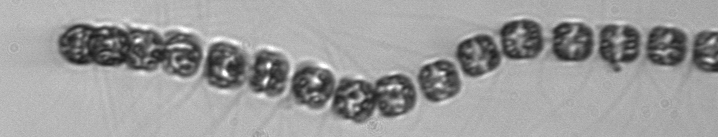
Label: Thalassiosira